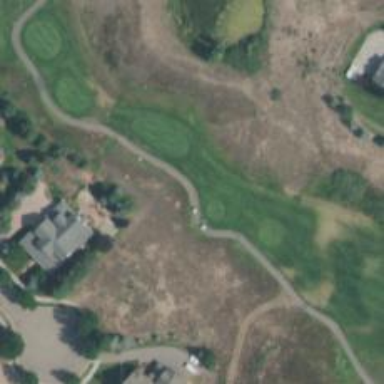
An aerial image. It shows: Track identified as Golf Cart Path.